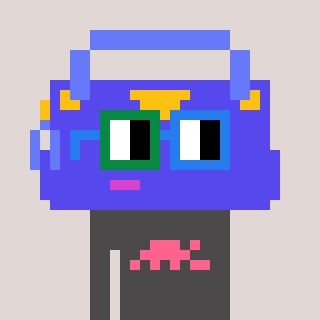
a pixel art character with square green and blue glasses, a bag-shaped head and a grayscale-colored body on a warm background